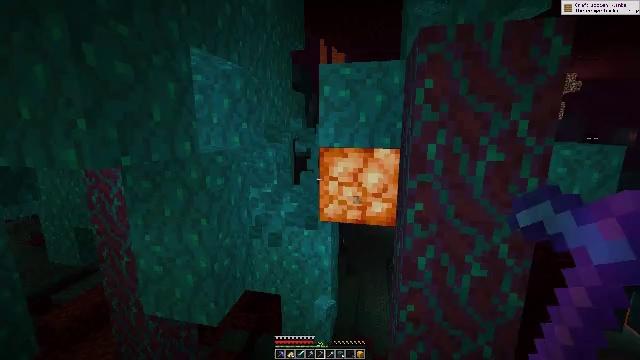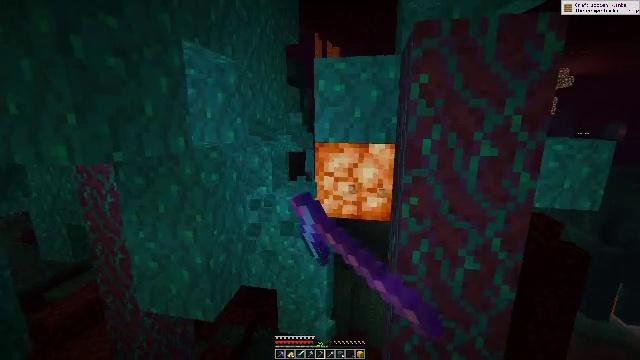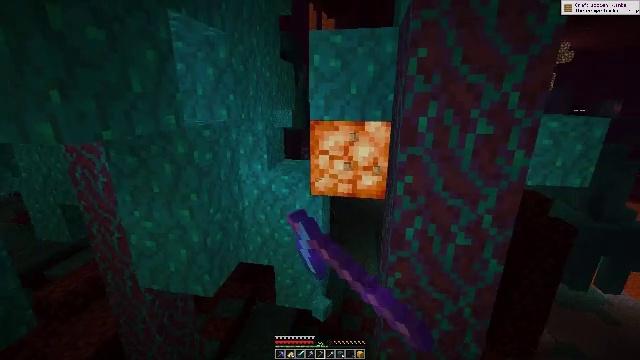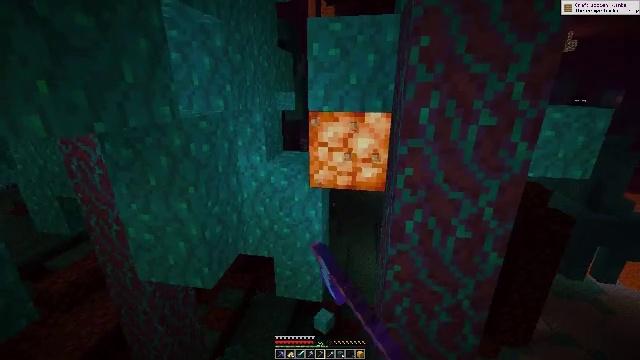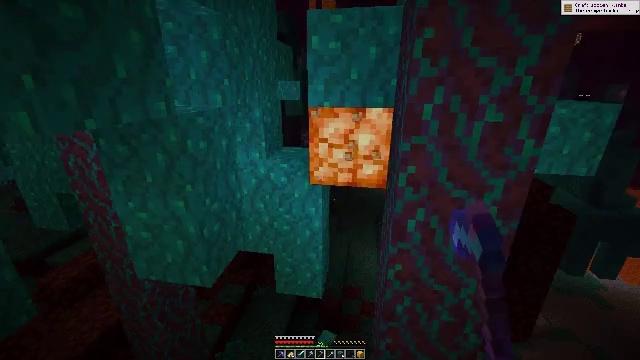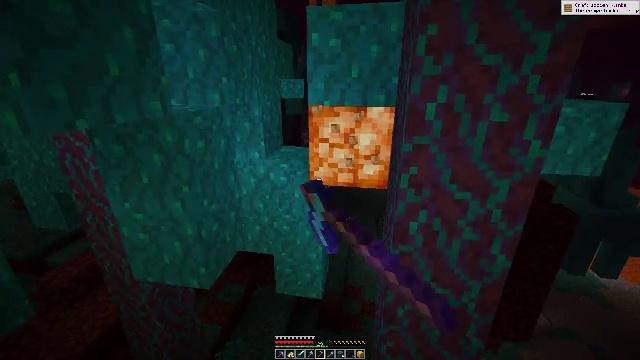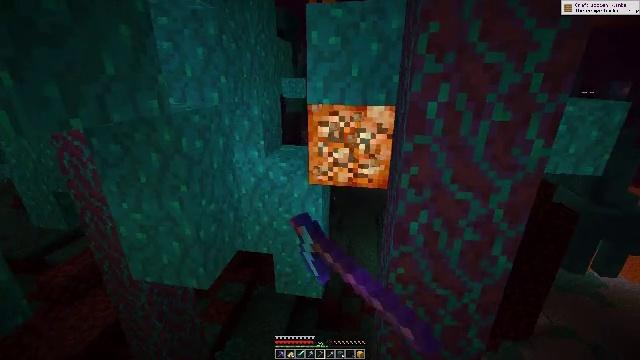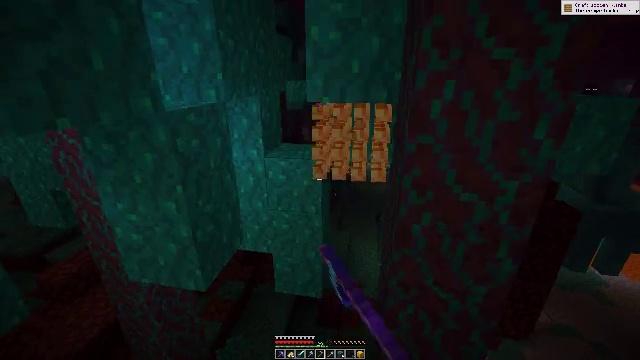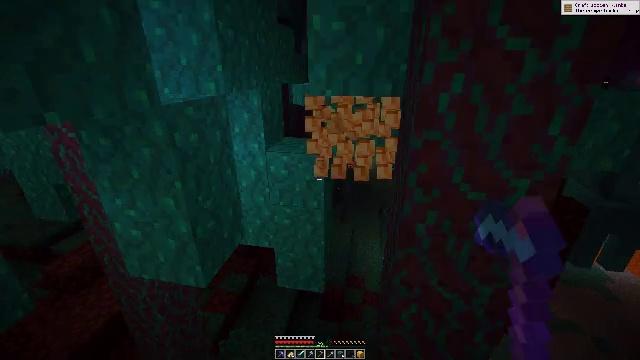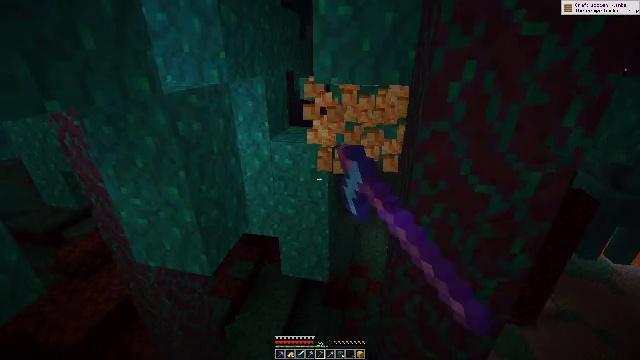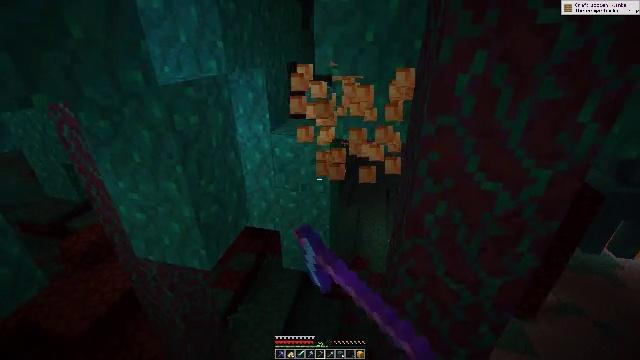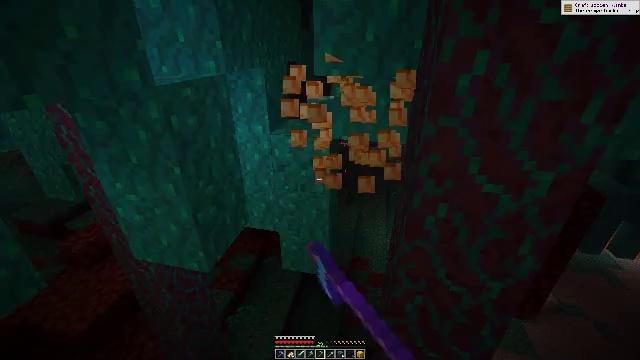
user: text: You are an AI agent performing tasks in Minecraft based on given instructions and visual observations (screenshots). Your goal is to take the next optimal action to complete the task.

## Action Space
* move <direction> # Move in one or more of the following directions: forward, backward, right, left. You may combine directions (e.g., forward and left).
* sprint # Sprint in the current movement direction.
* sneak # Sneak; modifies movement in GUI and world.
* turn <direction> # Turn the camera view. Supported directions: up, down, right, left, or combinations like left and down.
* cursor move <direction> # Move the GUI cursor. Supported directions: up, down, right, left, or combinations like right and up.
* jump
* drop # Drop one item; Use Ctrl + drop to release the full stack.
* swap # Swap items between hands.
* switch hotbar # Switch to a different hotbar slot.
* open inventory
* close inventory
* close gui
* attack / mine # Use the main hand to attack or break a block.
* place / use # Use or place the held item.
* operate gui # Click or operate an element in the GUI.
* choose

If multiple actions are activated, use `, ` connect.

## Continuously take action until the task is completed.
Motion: motion action
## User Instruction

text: Break the glowing shroomlight.
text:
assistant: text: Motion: sneak, turn right and down, attack / mine
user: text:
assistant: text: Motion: move forward, sneak, turn right and down, attack / mine
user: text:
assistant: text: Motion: move forward, sneak, turn down, attack / mine
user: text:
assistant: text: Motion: move forward, sneak, turn down, attack / mine
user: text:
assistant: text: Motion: move forward, sneak, attack / mine
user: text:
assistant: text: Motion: move forward, sneak, attack / mine
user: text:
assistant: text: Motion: move forward, sneak, attack / mine
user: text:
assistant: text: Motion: move forward, sneak, turn down, attack / mine
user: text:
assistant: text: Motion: move forward, sneak, turn left and down, attack / mine
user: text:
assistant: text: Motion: move forward, sneak, turn down, attack / mine
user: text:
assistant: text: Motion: move forward, sneak, attack / mine
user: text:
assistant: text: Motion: sneak, attack / mine